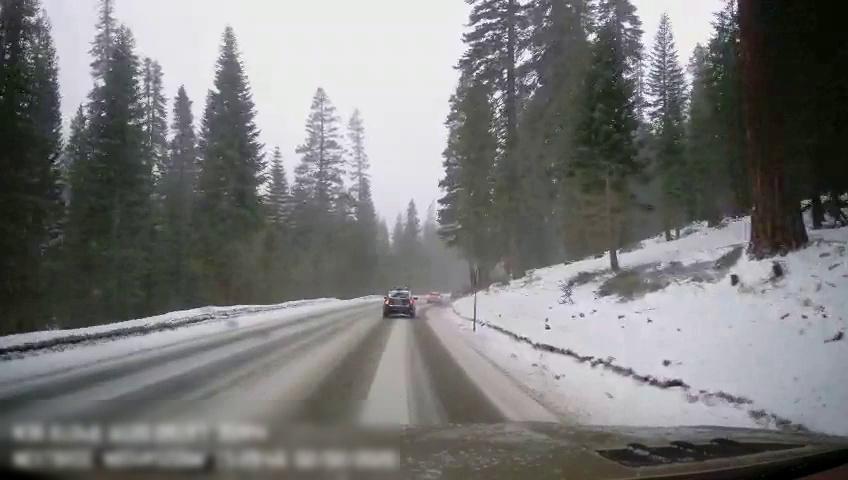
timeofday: Day
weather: Snowy
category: Drivable Space
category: Vehicles | Car
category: Vehicles | SUV